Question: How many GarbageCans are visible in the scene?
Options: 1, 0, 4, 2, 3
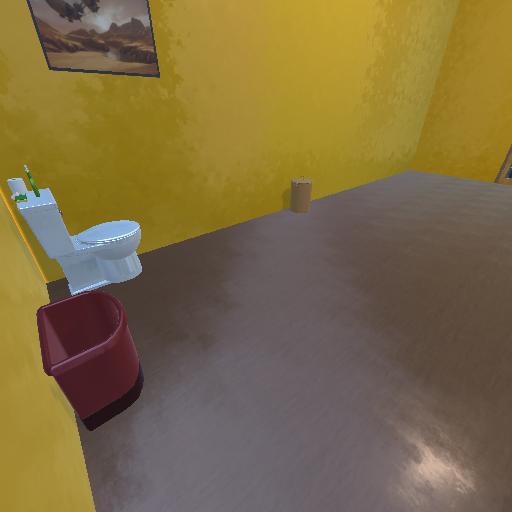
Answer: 1